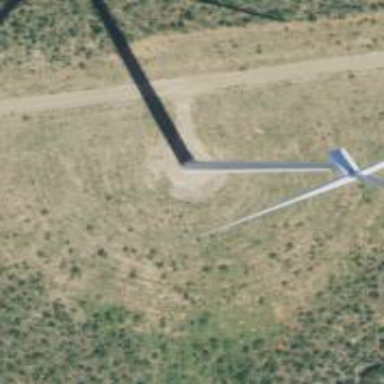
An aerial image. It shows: Wind generator with horizontal axis. The generator is wind turbine.